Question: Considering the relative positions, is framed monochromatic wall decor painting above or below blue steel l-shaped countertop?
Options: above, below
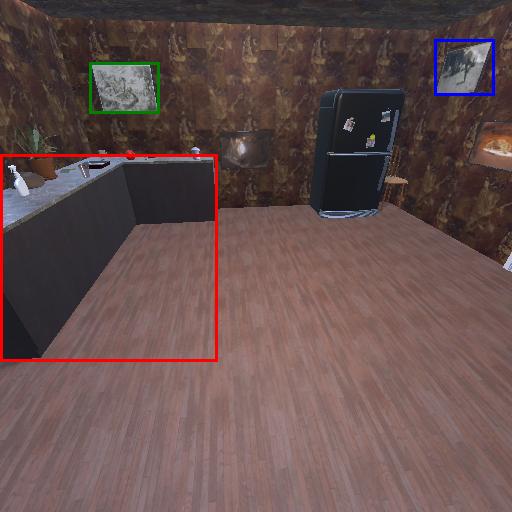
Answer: above